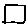
Label: square